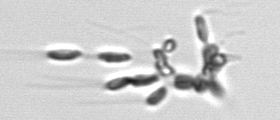
Label: Dinobryon